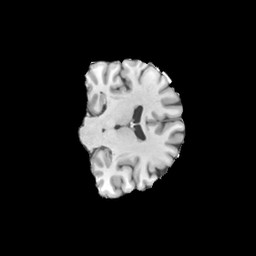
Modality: T1w
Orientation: coronal